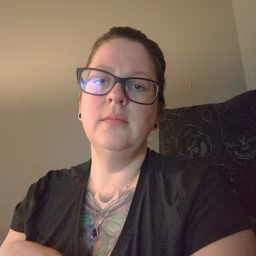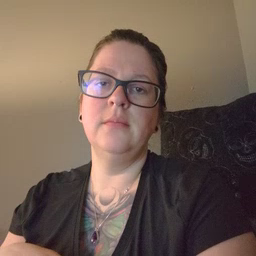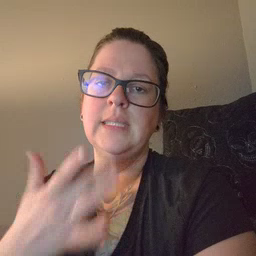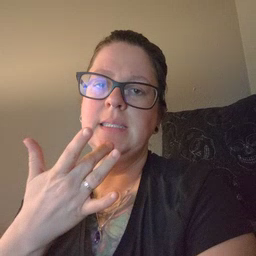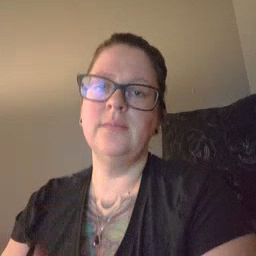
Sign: taste